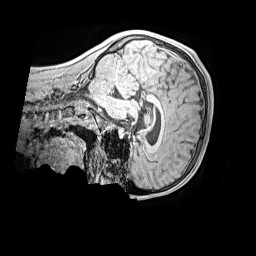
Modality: MP2RAGE
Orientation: sagittal
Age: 12
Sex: male
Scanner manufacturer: siemens
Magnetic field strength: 3 T
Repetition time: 4 s
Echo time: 0.00299 s